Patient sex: M
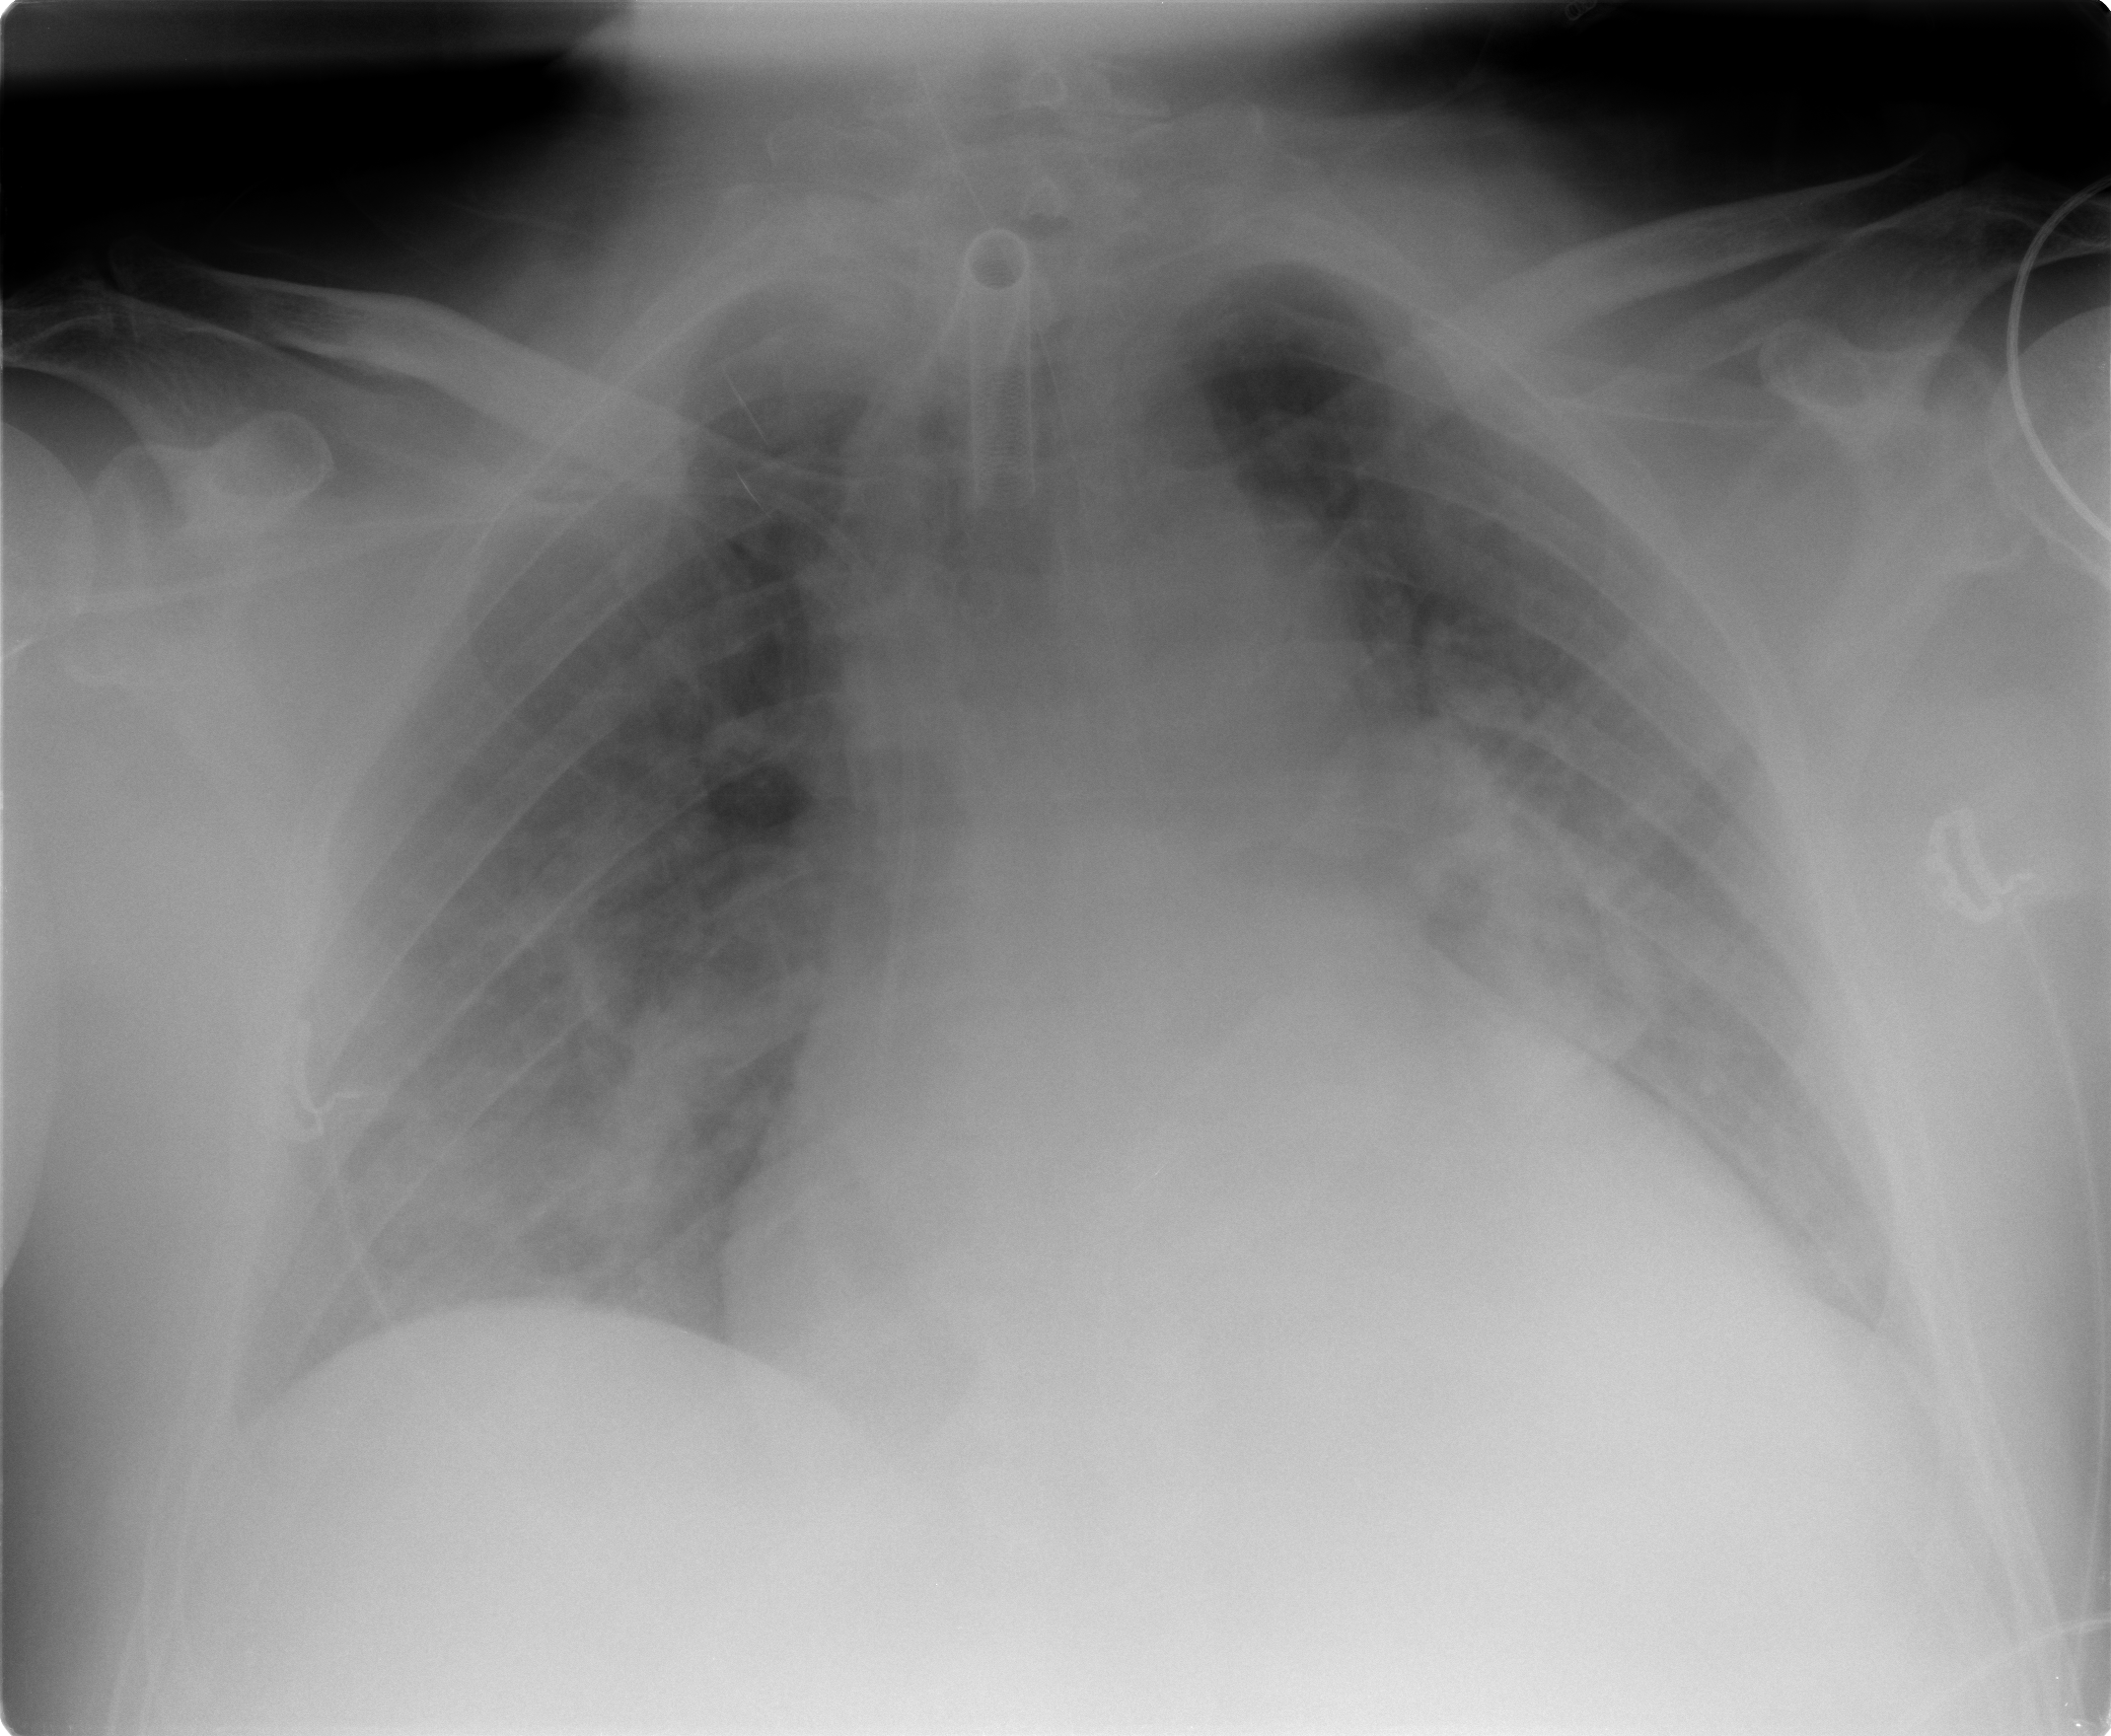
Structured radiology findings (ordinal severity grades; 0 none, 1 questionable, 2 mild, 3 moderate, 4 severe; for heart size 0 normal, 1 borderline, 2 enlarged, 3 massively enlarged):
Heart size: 2
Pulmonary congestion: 3
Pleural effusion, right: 2
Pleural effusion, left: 2
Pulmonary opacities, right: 2
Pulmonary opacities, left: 2
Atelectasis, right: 2
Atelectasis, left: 2